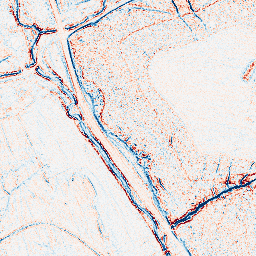
Category: edge_preserving
Decomposition family: bilateral
Decomposition parameters: d: 5
sigma_color: 75
sigma_space: 100
Upsampling method: quartic
Upsampling parameters: scale: 2
Upsampling scale: 2